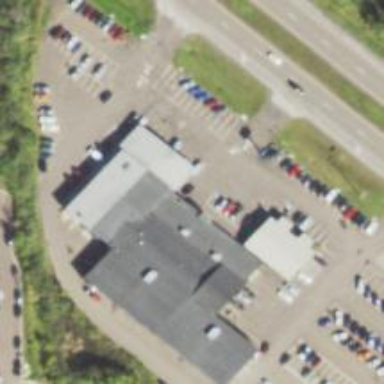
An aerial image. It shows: Building housing car shop.